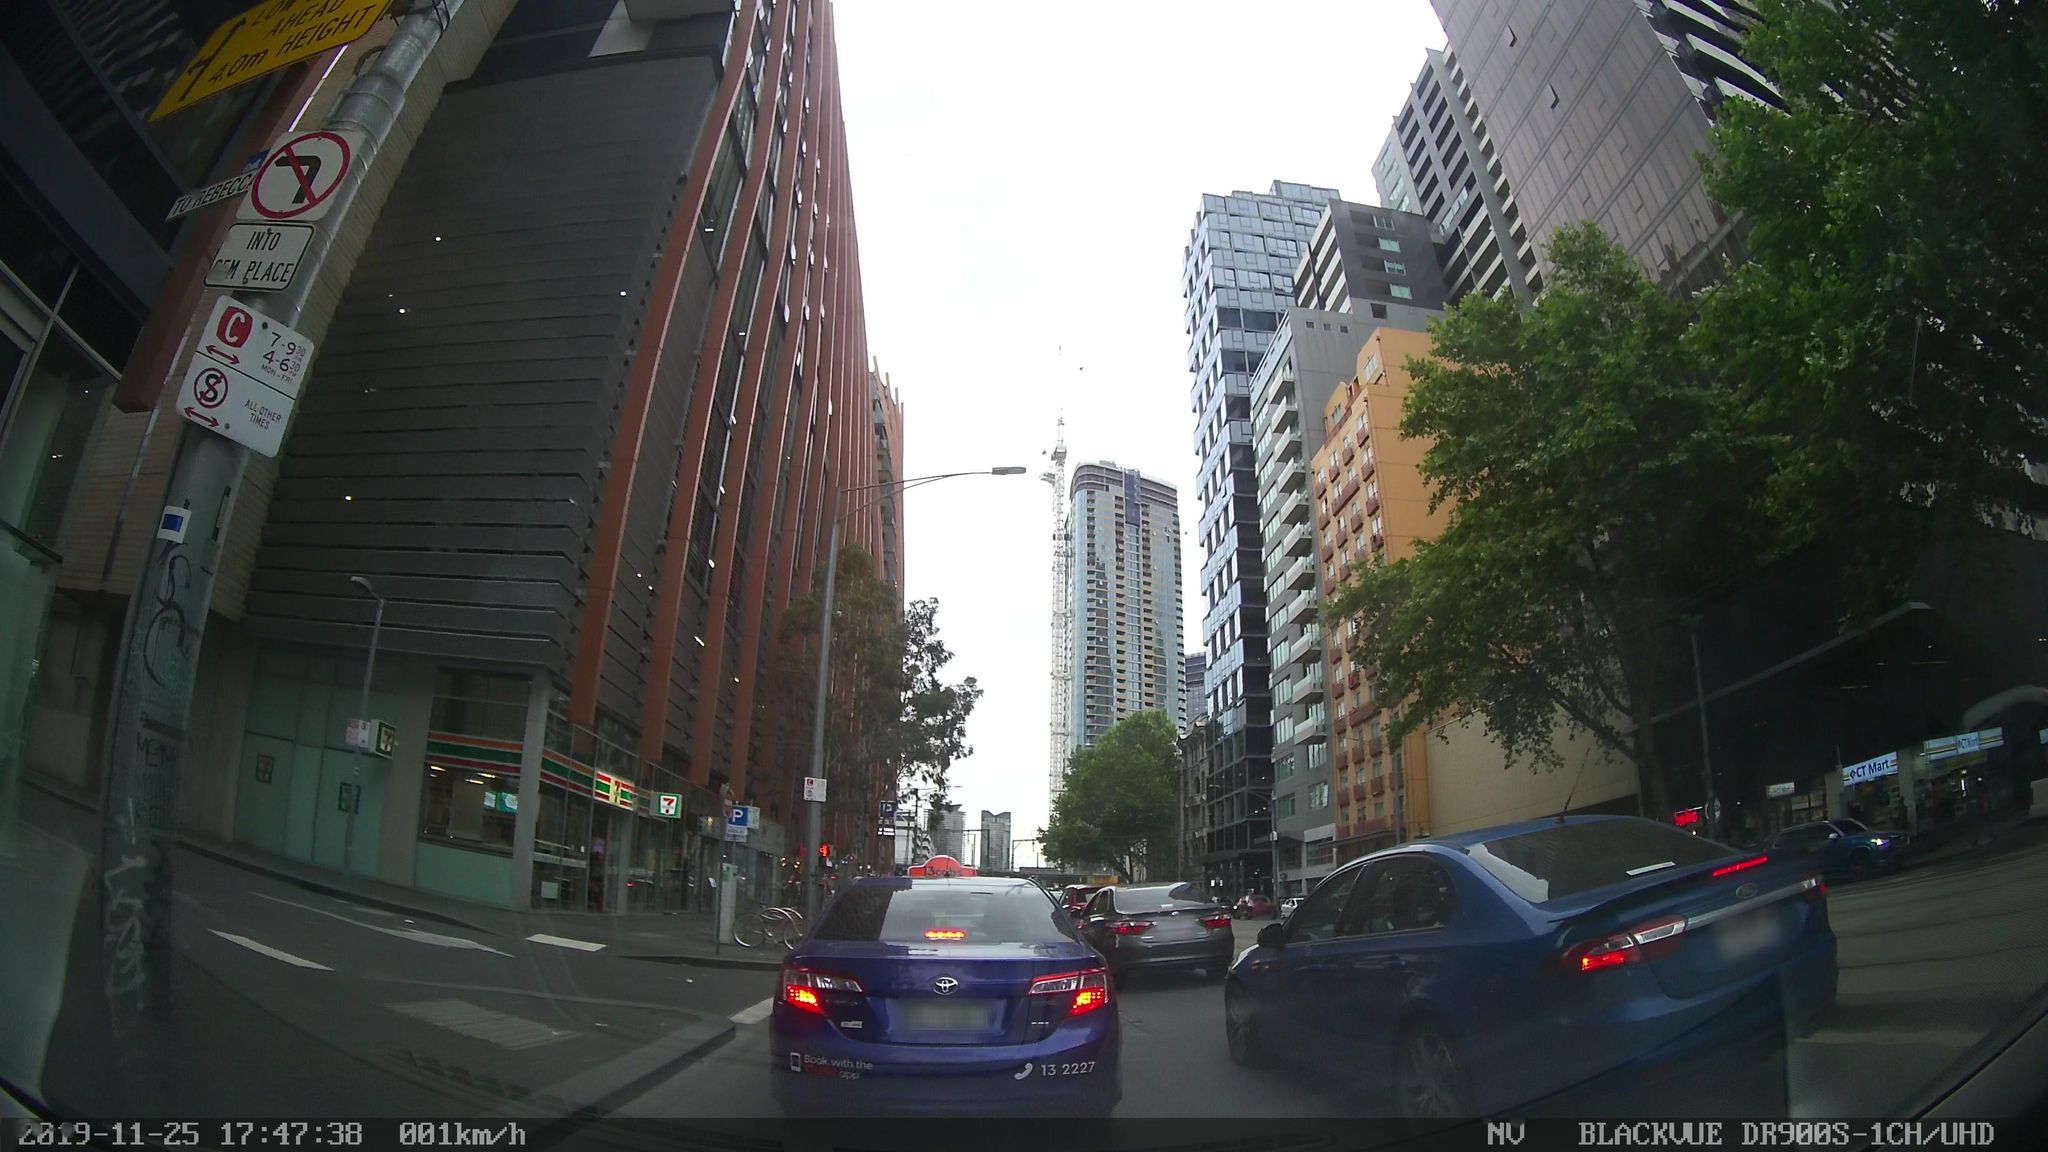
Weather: clear
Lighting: day
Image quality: good
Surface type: driving surface
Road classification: secondary
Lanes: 2
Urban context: urban centre
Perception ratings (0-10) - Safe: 4.24, Lively: 8.95, Beautiful: 3.38, Boring: 1.35, Depressing: 3.81, Wealthy: 6.69